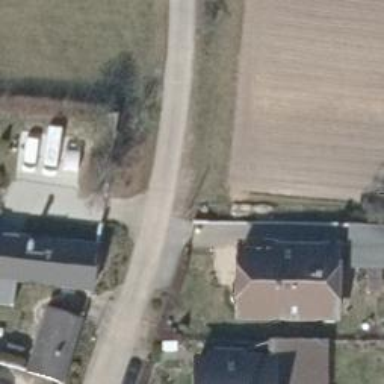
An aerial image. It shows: Residential road with concrete plates surface.